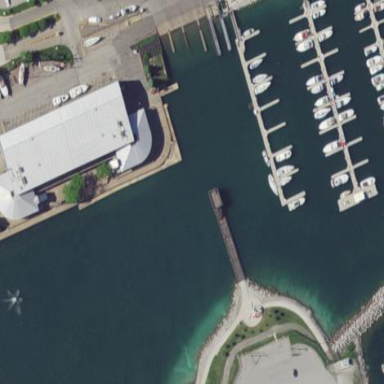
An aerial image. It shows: Marina on leisure land.